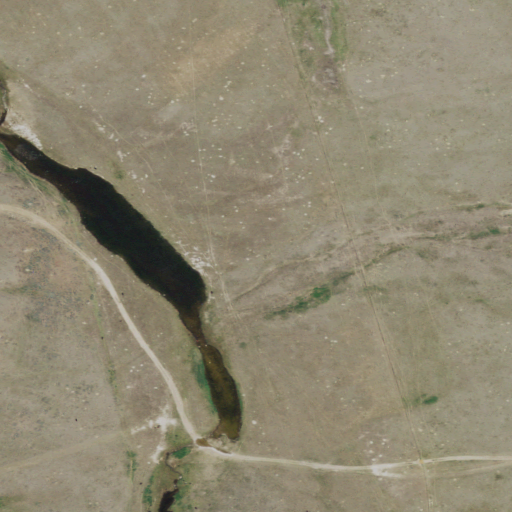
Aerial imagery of valley in Montana named Big Coulee containing grassland, shrub, and open water